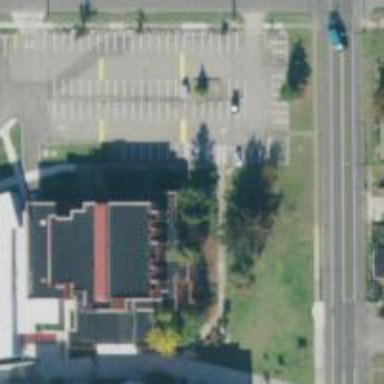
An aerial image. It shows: Parking space is available.